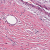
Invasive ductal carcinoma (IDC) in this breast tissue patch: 0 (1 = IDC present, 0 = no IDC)